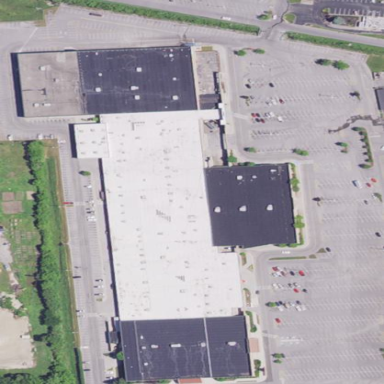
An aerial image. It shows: Retail area.